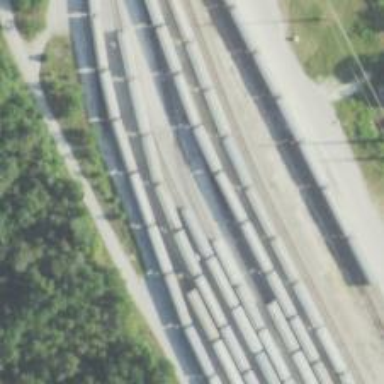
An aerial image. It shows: Rail spur service.